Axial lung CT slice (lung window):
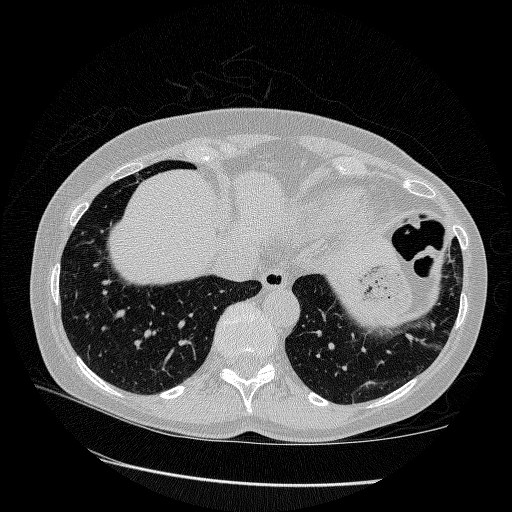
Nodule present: no